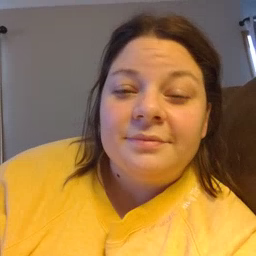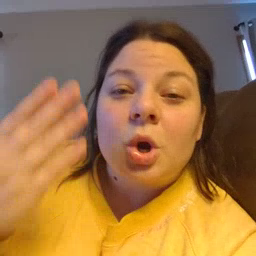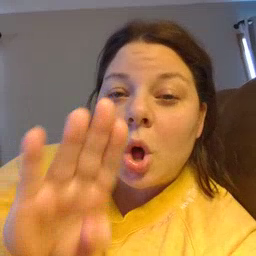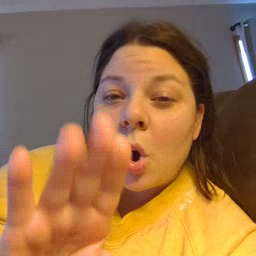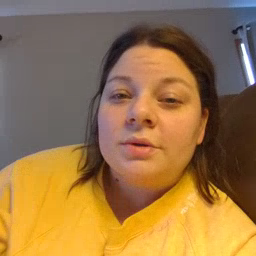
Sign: close